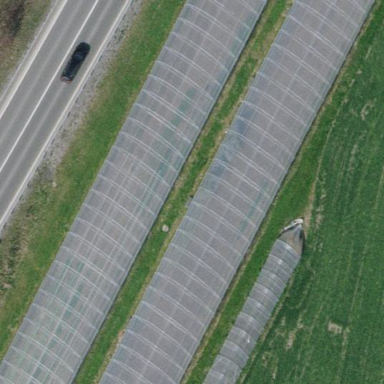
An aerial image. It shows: Greenhouse.